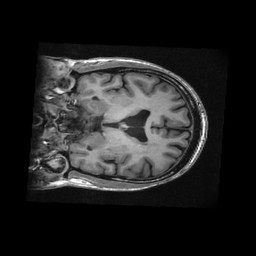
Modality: T1w
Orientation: coronal
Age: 59
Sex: male
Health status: healthy
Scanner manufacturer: ge
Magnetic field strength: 3 T
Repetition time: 0.008424 s
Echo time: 0.0031 s